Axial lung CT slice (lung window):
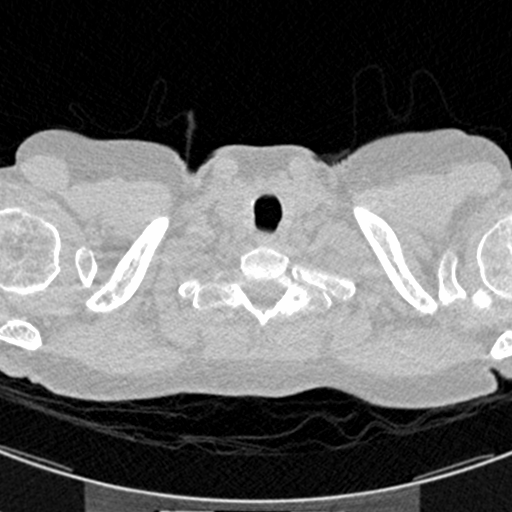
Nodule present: no